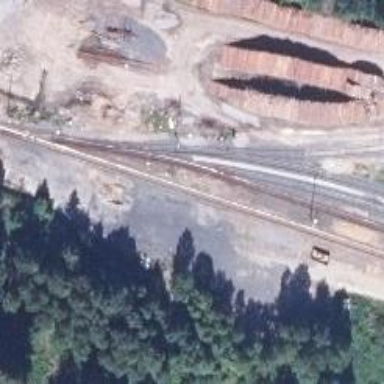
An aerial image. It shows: Railway signal.